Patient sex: F
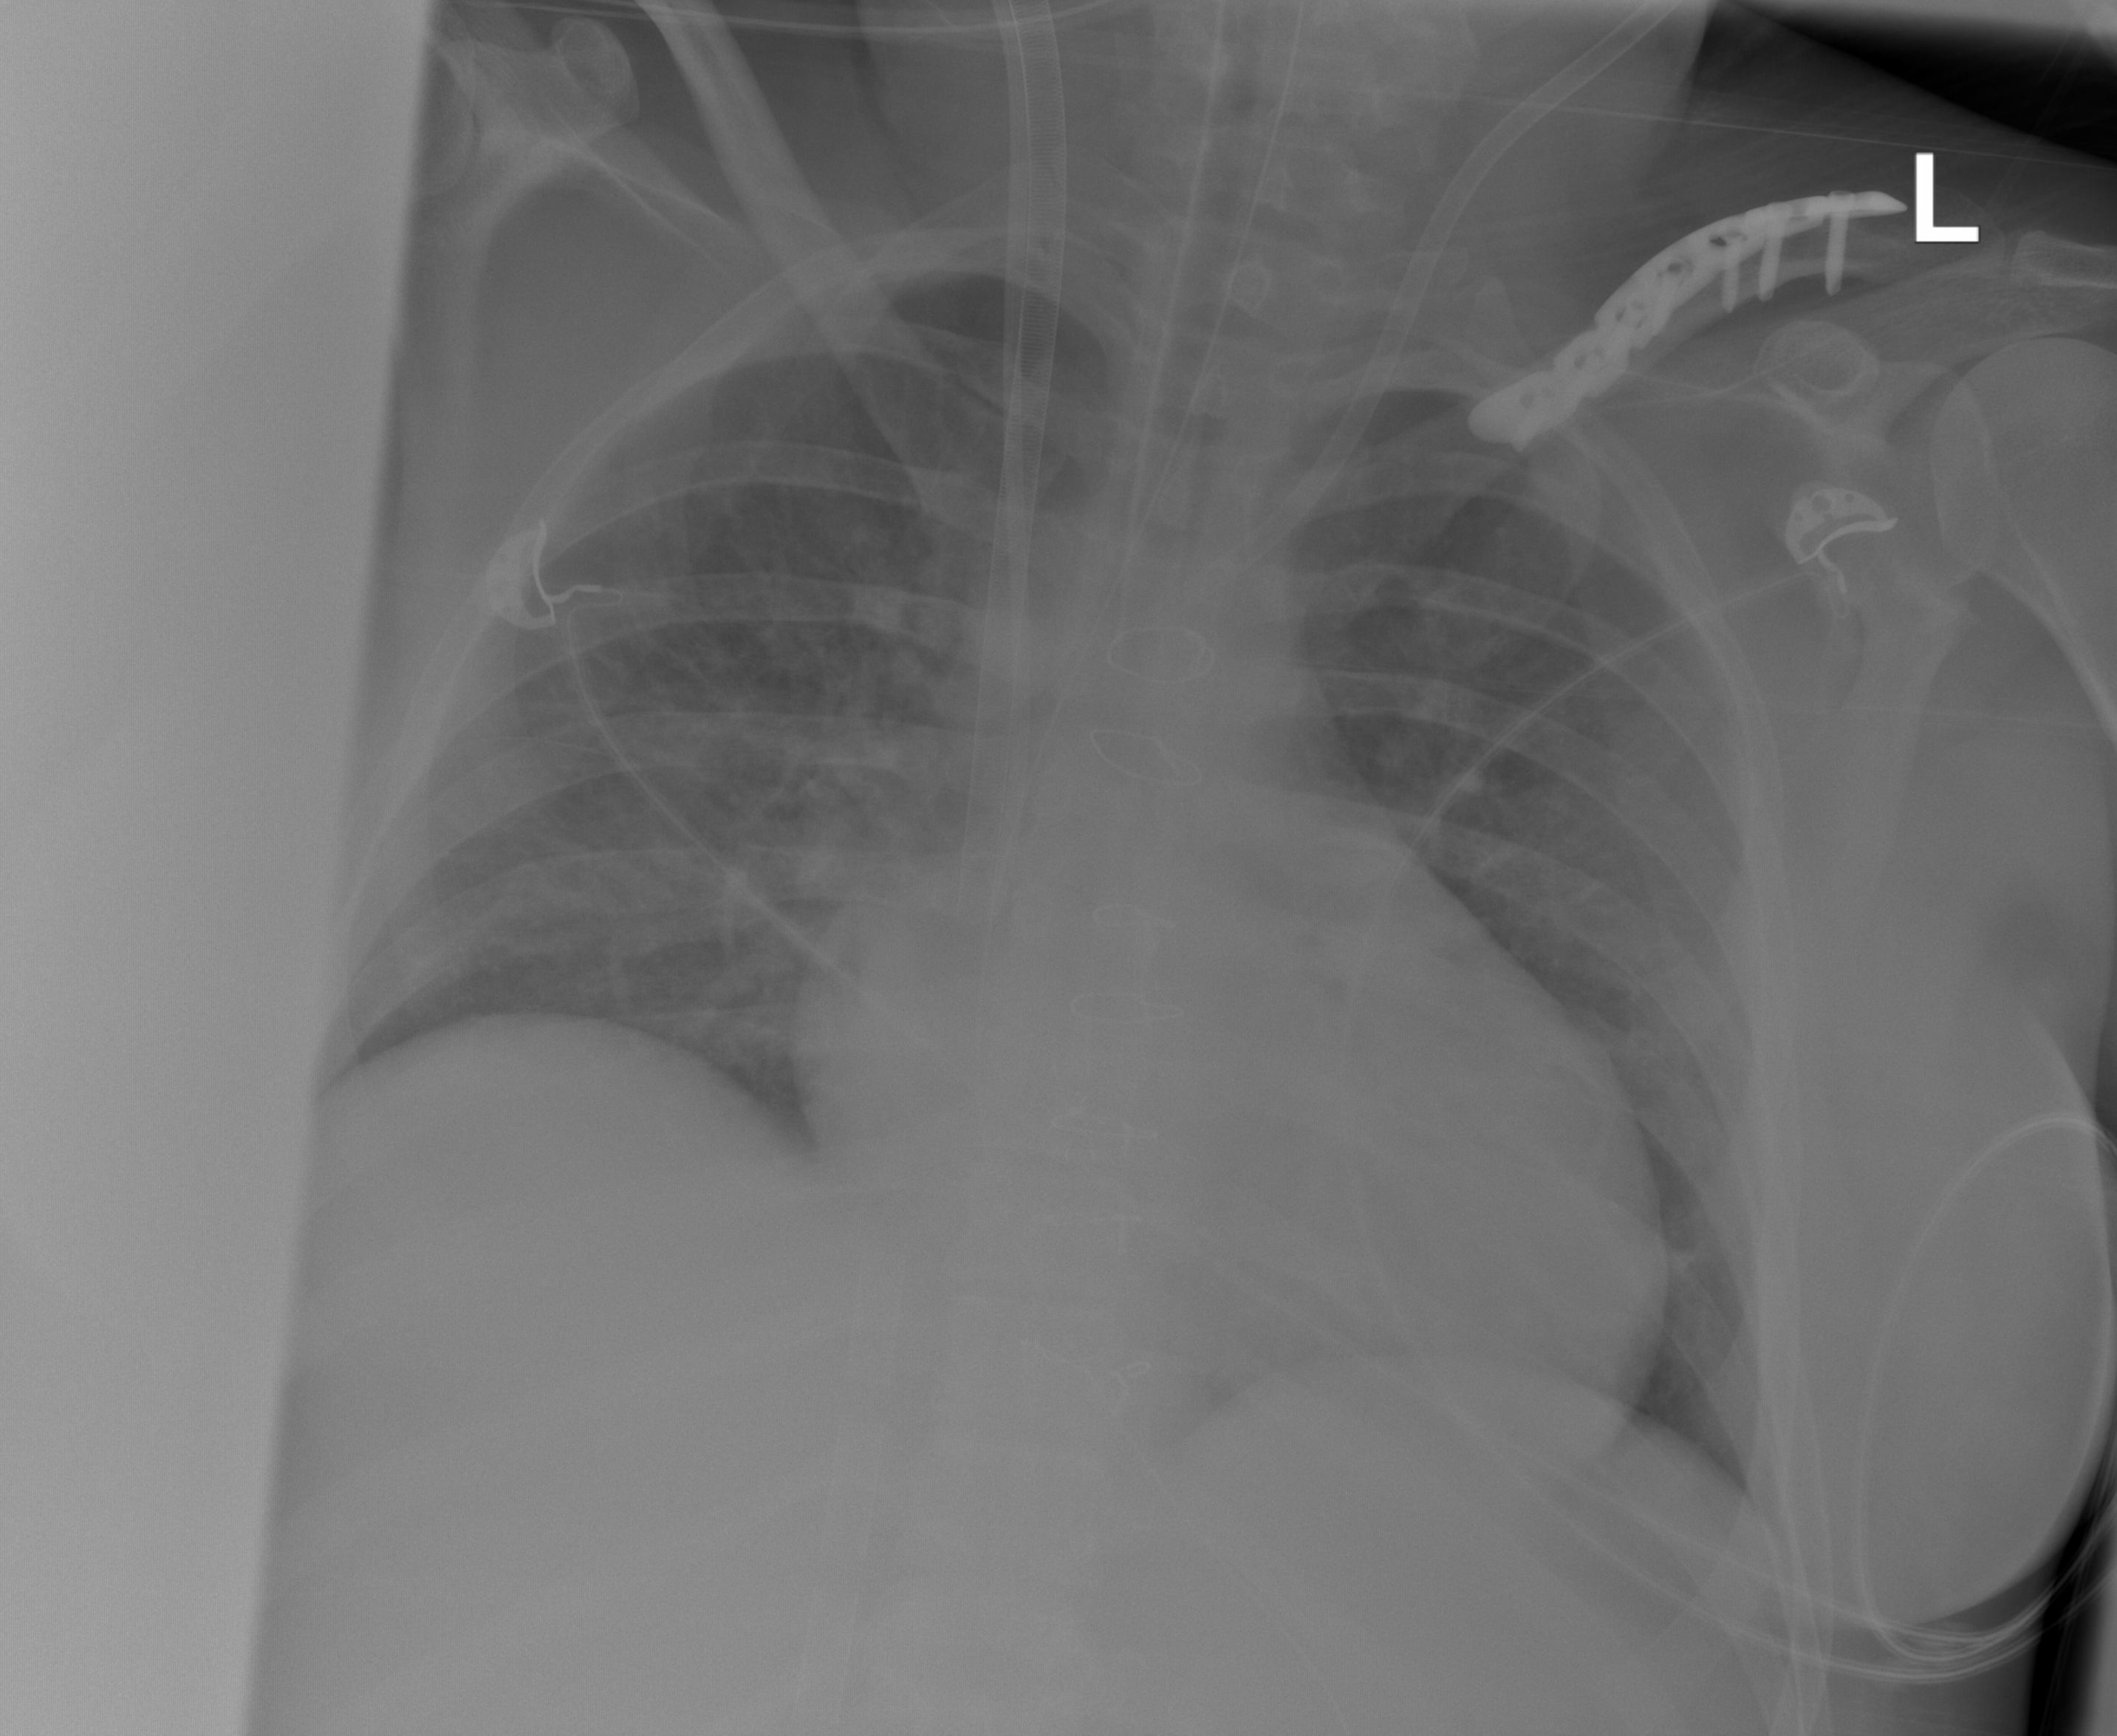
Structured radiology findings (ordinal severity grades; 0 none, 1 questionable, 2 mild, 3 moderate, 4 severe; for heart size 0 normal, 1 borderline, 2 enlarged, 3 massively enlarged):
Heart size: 3
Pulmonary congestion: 2
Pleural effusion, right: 0
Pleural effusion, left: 0
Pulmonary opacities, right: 0
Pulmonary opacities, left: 0
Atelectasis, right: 0
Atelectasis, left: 0